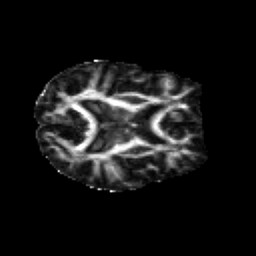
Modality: FA
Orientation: axial
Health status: healthy
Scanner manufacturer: siemens
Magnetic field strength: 3 T
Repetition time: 12 s
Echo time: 0.092 s